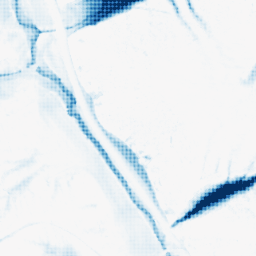
Category: morphological
Decomposition family: morphological
Decomposition parameters: operation: closing
size: 20
Upsampling method: sinc_hamming
Upsampling parameters: scale: 4
kernel_size: 4
Upsampling scale: 4